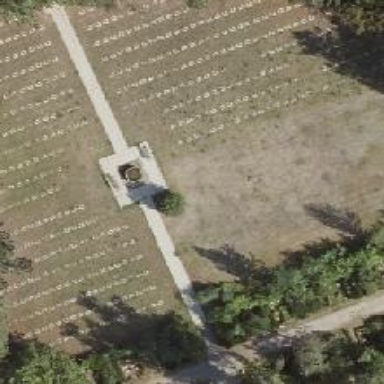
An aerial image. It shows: Sector in the cemetery.